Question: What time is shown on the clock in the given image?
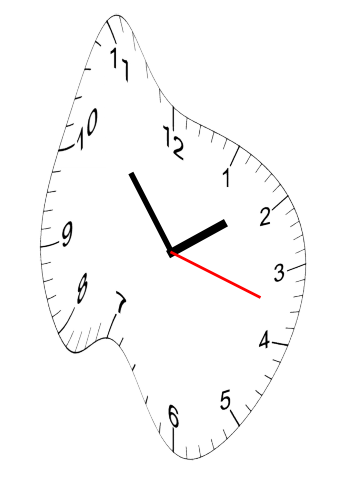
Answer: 01:53:18